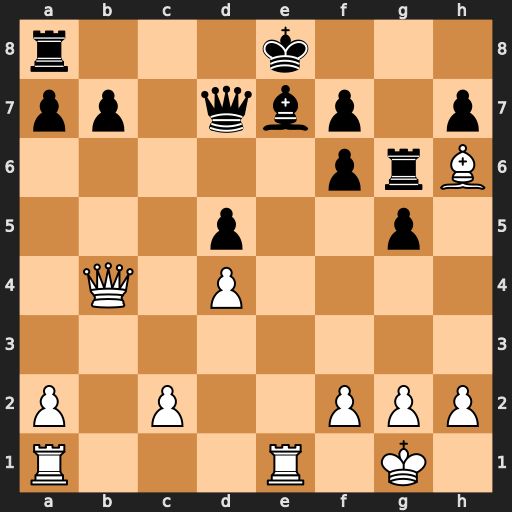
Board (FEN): r3k3/pp1qbp1p/5prB/3p2p1/1Q1P4/8/P1P2PPP/R3R1K1
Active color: w
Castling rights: q
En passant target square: -
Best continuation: Rxe7+ Qxe7 Re1